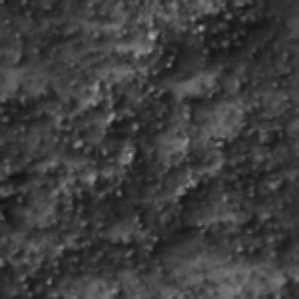
Label: frost